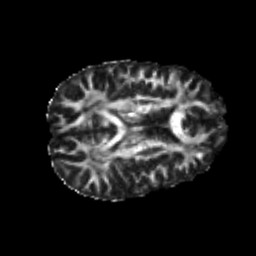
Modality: FA
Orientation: axial
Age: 22
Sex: male
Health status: healthy
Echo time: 0.074 s